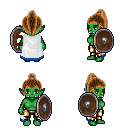
a pixel art fantasy rpg character, female body template, orc, green skin, white trimmed cape, gold greaves, brown long topknot hairstyle, shield, four views (front, back, left, right), 2x2 character sprite sheet, small pixel art, hard edges, no anti-aliasing